Question: Using MVC 5 C#.
I have a list object. This is the Class Object:
'''
public class CameraDevice
{
public string IPAddress { get; set; }
public string UDN { get; set; }
public string DocumentURL { get; set; }
public string FriendlyName { get; set; }
public bool IsUSB { get; set; }
public string Model { get; set; }
public string Make { get; set; }
public string DisplayName { get; set; }
}
'''
A list is created with this object type:
'''
var devices = new List<CameraDevice>();
'''
I want to populate a dropdown with just 1 of the fields from this list object.
So:
'''
public ActionResult Connection()
{
var model = new ConnectionData();
model.Devices = new SelectList(devices.Select(i => new { i.FriendlyName }), "Device");
return View(model);
}
'''
My viewmodel class is:
'''
public class ConnectionData
{
[Display(Name = "Device")]
[Required(ErrorMessage = "Select")]
public string SelectedDevice { get; set; }
public IEnumerable<SelectListItem> devices { get; set; }
}
'''
My html5 markup is:
'''
@Html.DropDownListFor(m => m.SelectedDevice, Model.Devices, "Select Device", new { @style = "width: 355px;height:21px; border:none;outline:0px;" });
'''
The problem is the field name is included in the dropdown:

How can I remove the field name?
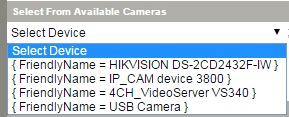
Answer: You need to tell the property name which should be used as Value and Text for the DropDownList.
Use SelectList contructor this way:
'''
model.Devices = new SelectList(devices
.Select(i => new { i.FriendlyName }),
"FriendlyName",
"FriendlyName");
'''
The second parameter is DropDownList value field which will be posted to action on form submit and second is display text field for dropdown list, as you are selecting one property so i have passed 'FriendlyName' property to both.
or if you want to use SelectList constructor which takes one parameter, in that case don't create anonymous type while projecting as you are selecting just one property, so just do this way:
'''
model.Devices = new SelectList(devices
.Select(i => i.FriendlyName));
'''